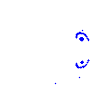
Particle: pion